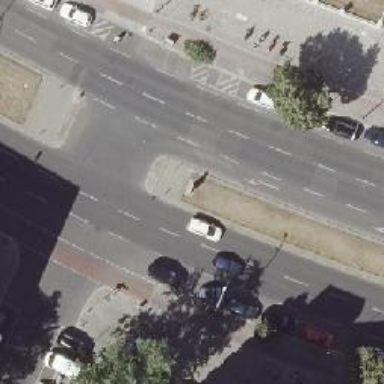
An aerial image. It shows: Unmarked footway crossing with traffic island.